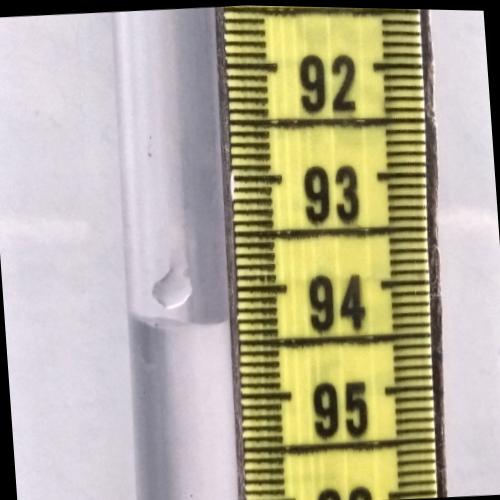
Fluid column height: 94.3 cm